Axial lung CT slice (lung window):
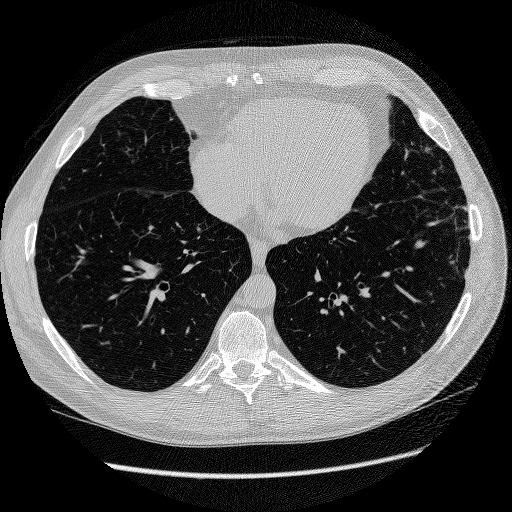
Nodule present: no